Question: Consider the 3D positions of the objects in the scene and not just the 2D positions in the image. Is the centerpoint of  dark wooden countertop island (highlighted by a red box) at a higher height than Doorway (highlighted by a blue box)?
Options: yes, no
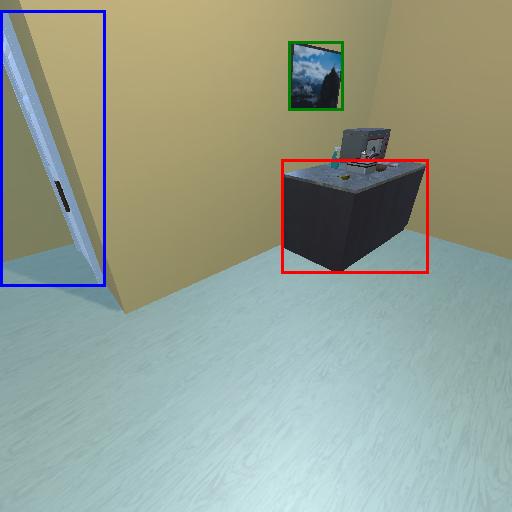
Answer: yes